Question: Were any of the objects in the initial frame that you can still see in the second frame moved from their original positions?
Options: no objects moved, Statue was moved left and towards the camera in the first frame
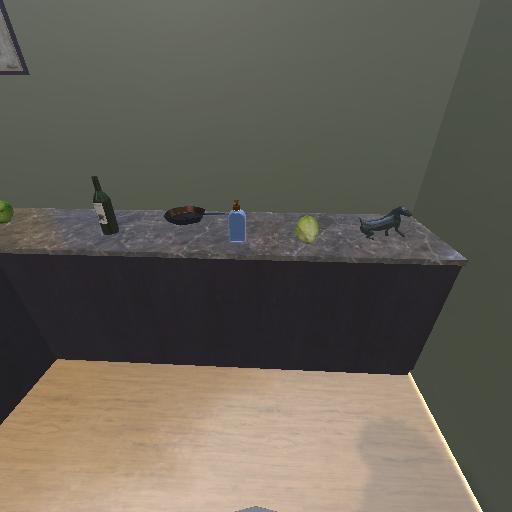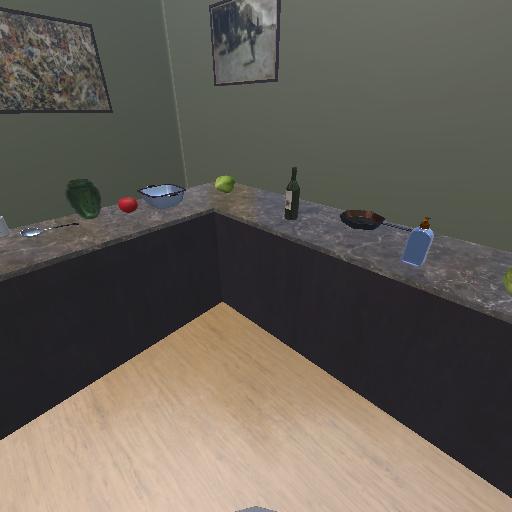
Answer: no objects moved